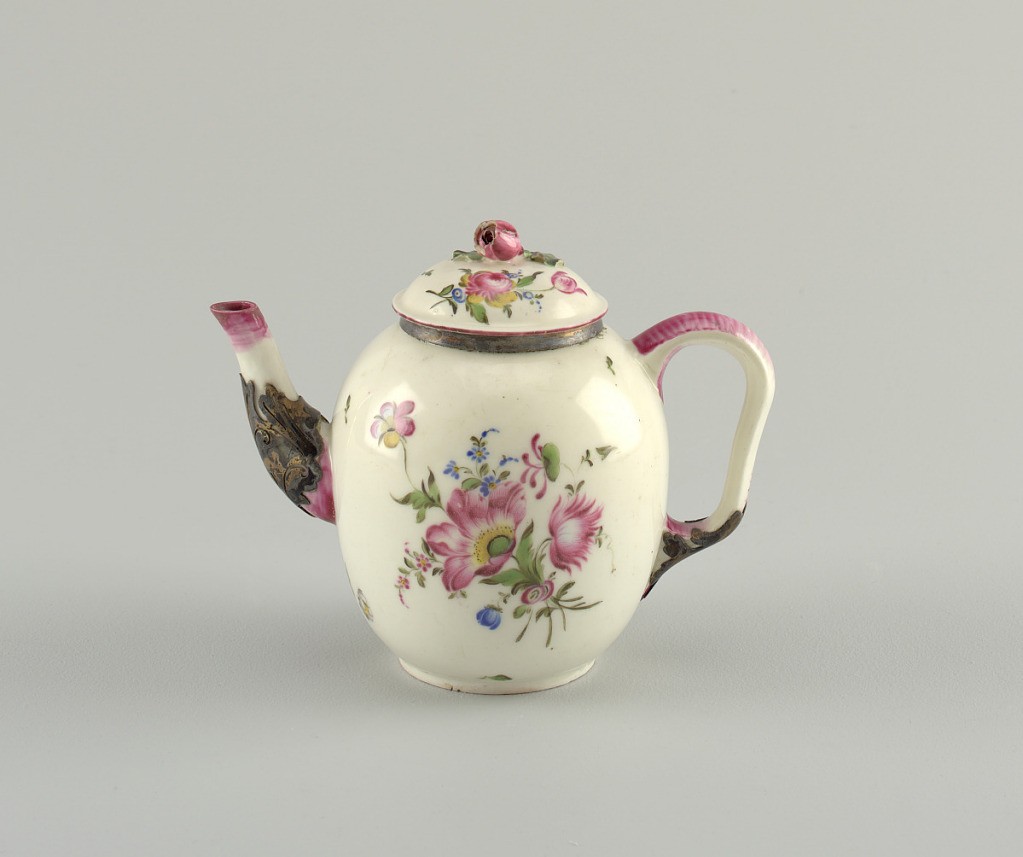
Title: Teapot (Théière)
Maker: Mennecy Porcelain Manufactory, French, active 1735 – 1773
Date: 1755–1765
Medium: soft paste porcelain, vitreous enamel, silver
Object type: teapot
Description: Ovoid body with ear-shaped handle. Floral finial on lid and painted floral decoration on lid and body. Oxidized silver at rim, spout and lower handle.